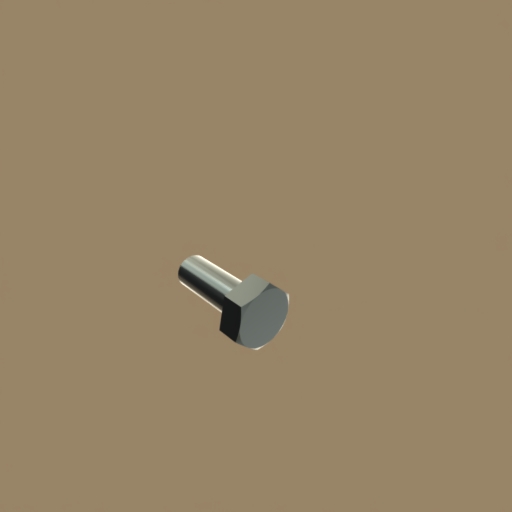
Label: bolt